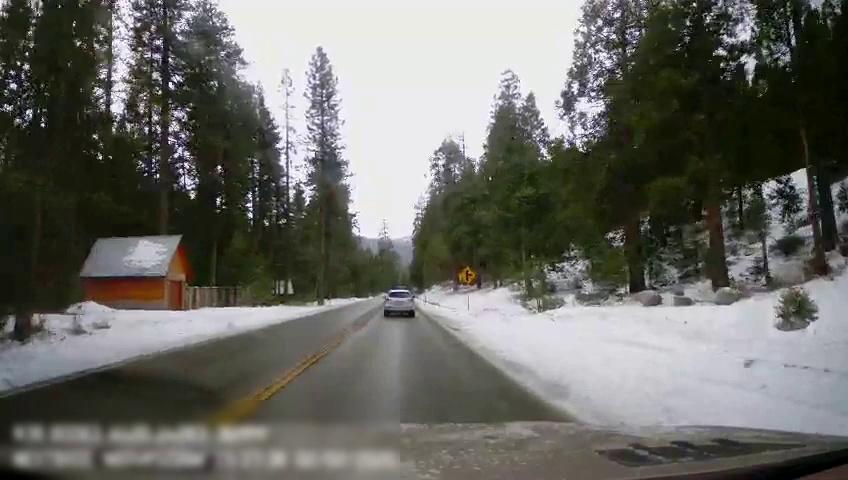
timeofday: Day
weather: Snowy
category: Drivable Space
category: Vehicles | SUV
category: Lanes | Current Lane
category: Lanes | Opposite Lane
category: Lanes | Opposite Lane
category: Traffic | Signs